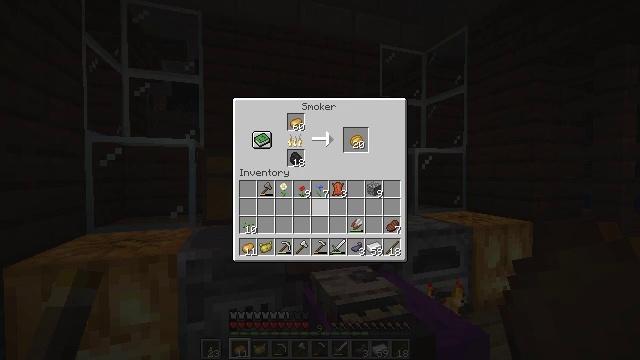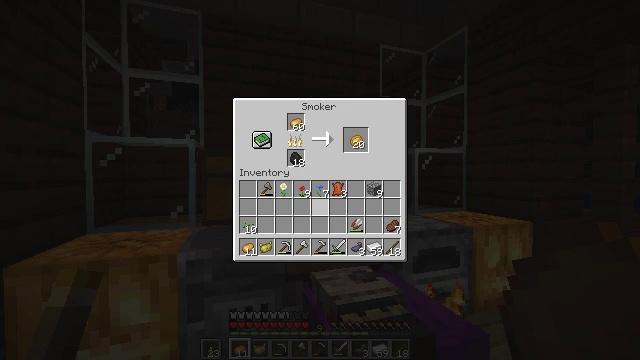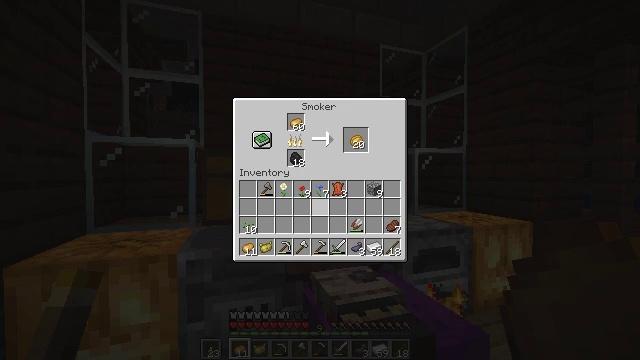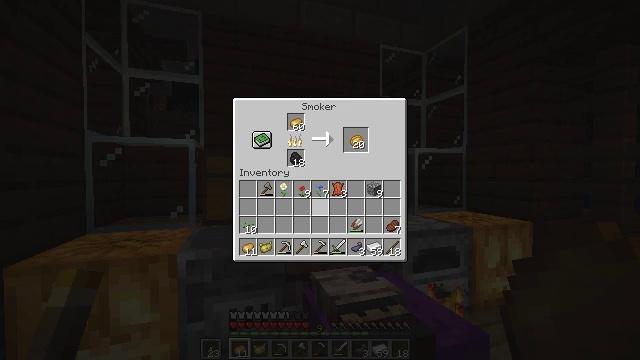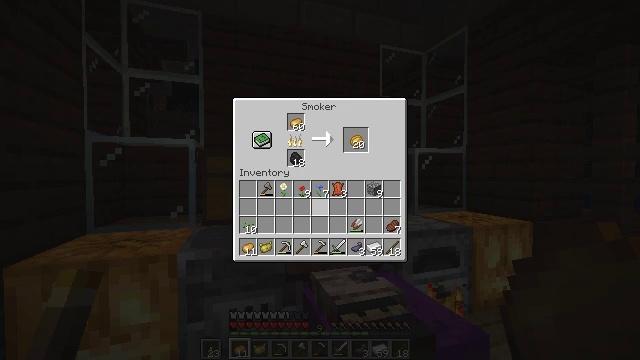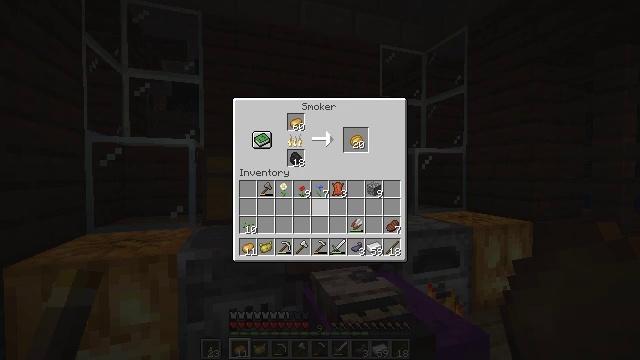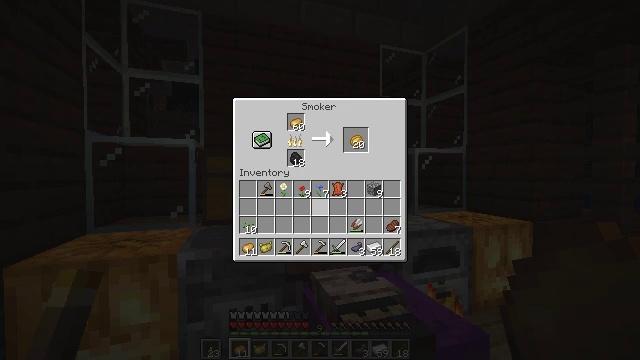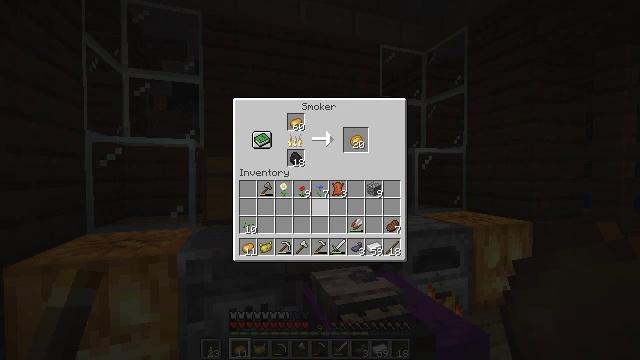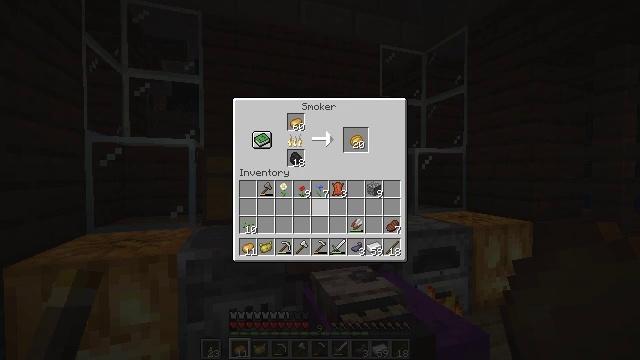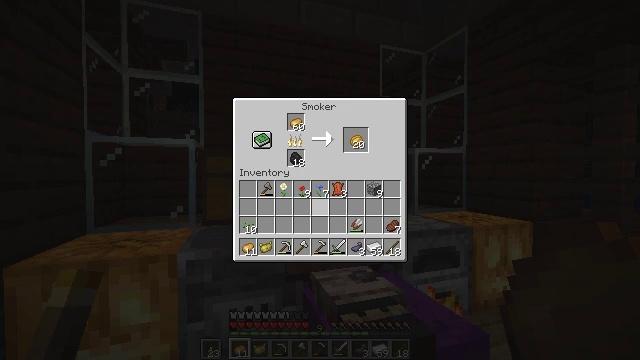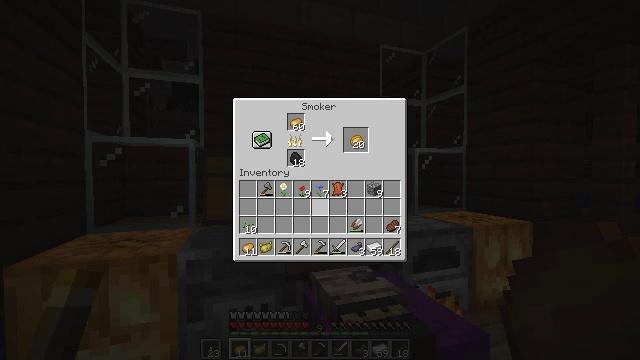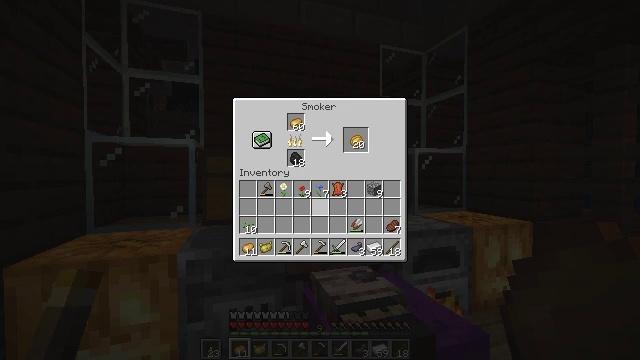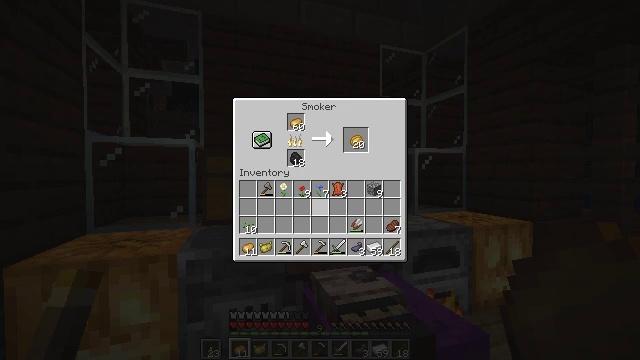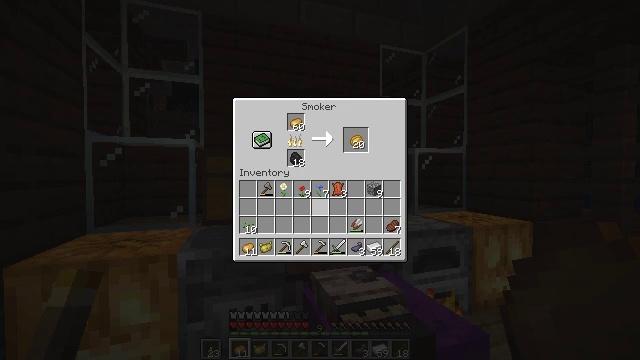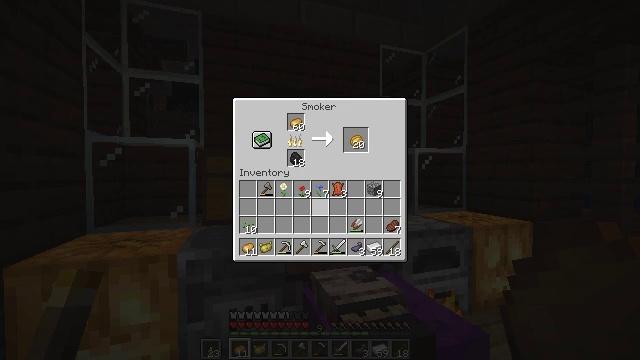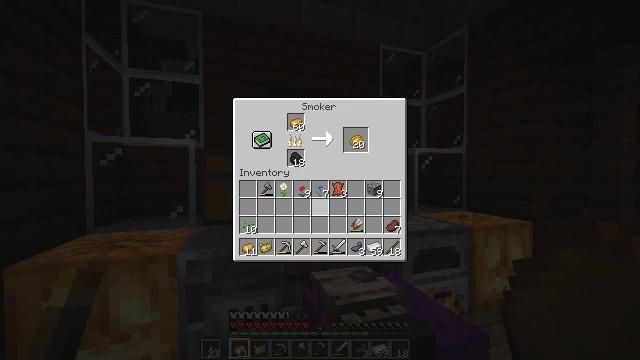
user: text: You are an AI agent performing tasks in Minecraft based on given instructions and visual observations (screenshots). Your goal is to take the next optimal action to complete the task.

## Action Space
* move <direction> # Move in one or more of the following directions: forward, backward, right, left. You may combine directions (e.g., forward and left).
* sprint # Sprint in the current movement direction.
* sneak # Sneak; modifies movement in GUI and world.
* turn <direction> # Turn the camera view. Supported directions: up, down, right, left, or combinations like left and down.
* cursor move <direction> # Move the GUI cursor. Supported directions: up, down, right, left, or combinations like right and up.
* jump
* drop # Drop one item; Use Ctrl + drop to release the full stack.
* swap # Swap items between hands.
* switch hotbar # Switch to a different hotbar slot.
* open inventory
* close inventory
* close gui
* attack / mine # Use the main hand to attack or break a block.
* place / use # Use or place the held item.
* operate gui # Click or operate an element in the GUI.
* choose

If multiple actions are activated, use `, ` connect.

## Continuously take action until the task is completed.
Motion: motion action
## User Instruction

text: Bake a potato to get a baked potato.
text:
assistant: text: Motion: no_op
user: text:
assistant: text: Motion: no_op
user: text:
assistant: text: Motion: no_op
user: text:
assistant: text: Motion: no_op
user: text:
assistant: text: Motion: no_op
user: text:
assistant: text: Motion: no_op
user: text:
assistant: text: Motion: no_op
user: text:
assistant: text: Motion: no_op
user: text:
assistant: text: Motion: no_op
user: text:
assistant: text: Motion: no_op
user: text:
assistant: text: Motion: no_op
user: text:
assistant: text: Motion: no_op
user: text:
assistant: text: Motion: no_op
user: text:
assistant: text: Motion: no_op
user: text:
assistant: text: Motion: no_op
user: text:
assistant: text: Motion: no_op
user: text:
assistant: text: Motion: no_op
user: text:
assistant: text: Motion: no_op
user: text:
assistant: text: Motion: no_op
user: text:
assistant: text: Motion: no_op
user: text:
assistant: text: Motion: no_op
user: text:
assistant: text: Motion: no_op
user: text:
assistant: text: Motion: no_op
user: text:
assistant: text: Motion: no_op
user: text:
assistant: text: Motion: no_op
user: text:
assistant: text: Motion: no_op
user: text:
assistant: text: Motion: no_op
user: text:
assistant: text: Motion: no_op
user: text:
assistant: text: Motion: no_op
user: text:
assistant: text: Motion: no_op